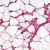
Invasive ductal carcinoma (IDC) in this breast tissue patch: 0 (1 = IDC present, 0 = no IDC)